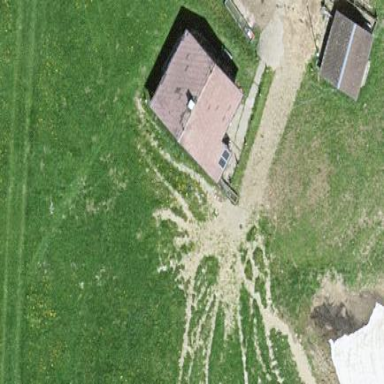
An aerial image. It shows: Farm auxiliary building.